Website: crate-barrel
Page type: customer-info-address
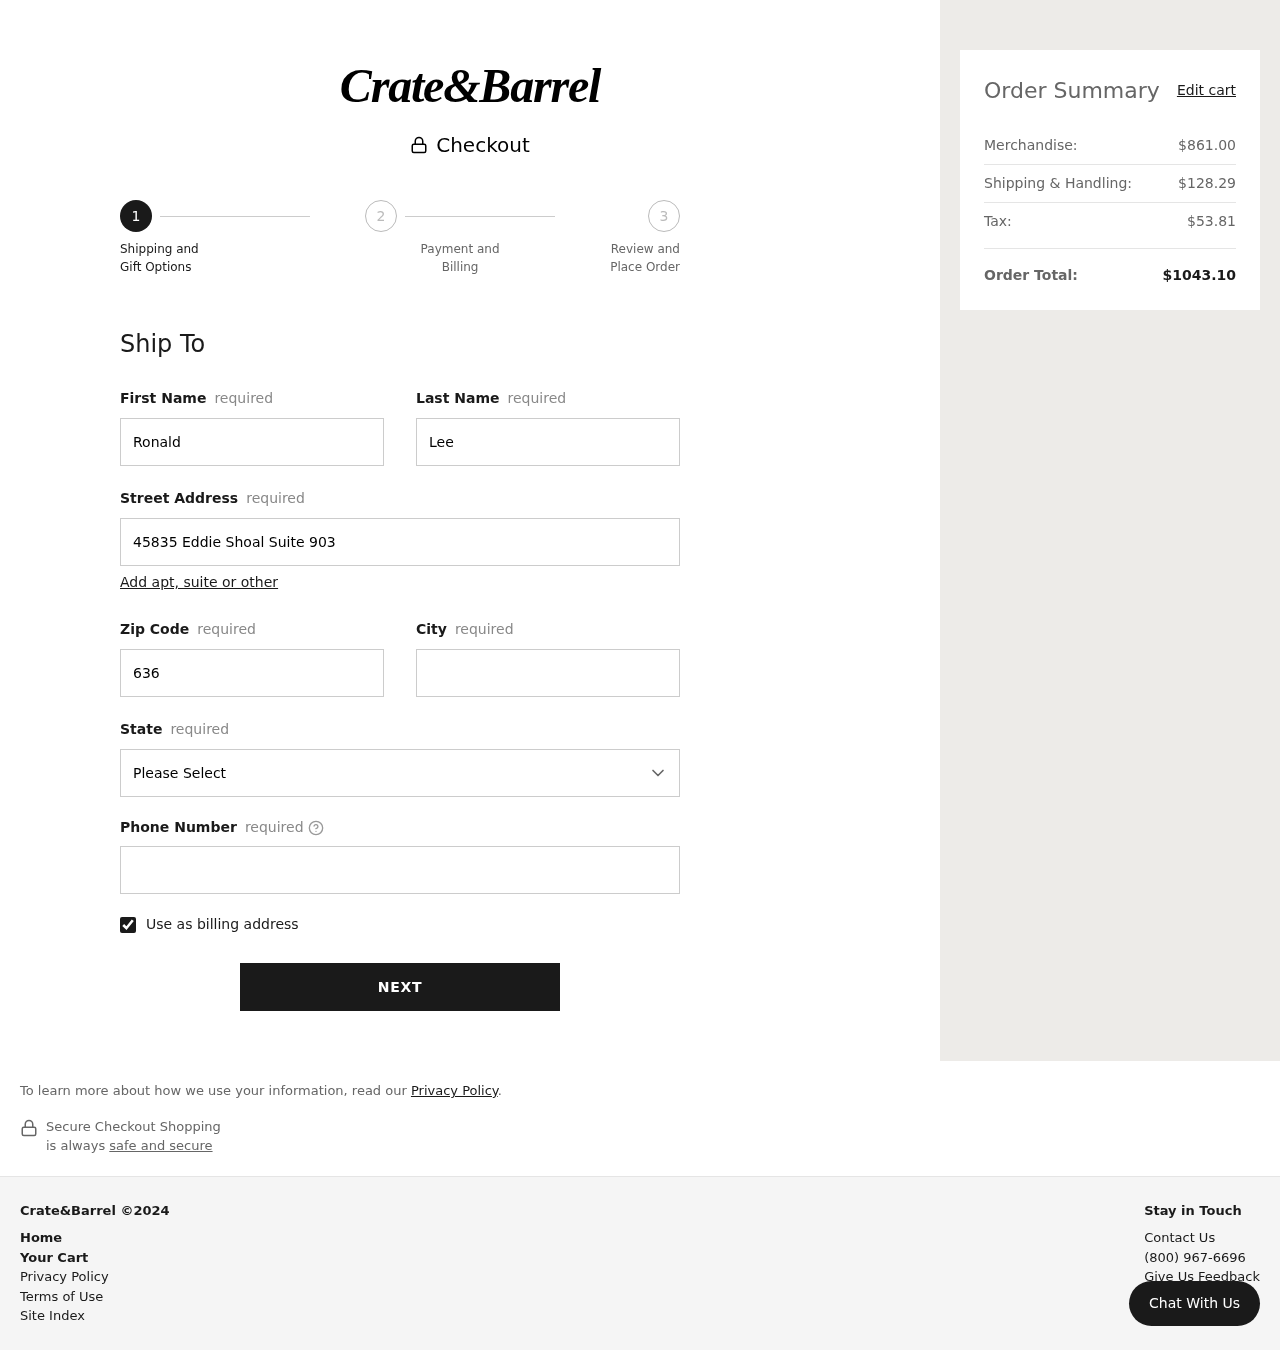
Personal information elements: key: PII_CITY
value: Lake Michael
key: PII_FIRSTNAME
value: Ronald
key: PII_LASTNAME
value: Lee
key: PII_PHONE
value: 9486807003
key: PII_POSTCODE
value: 63678
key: PII_STATE
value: MH
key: PII_STREET
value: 45835 Eddie Shoal Suite 903
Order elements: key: ORDER_SUBTOTAL
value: $861.00
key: ORDER_SHIPPING_COST
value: $128.29
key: ORDER_TAX
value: $53.81
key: ORDER_TOTAL
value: $1043.10